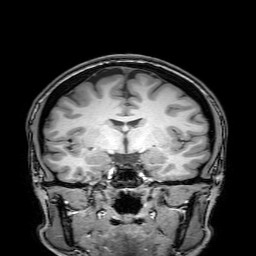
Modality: T1w
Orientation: sagittal
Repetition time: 0.00828 s
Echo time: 0.00388 s